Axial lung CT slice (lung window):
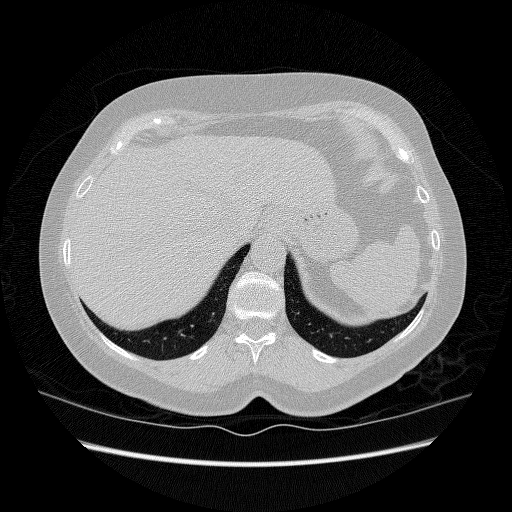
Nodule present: no